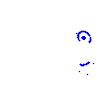
Particle: kaon